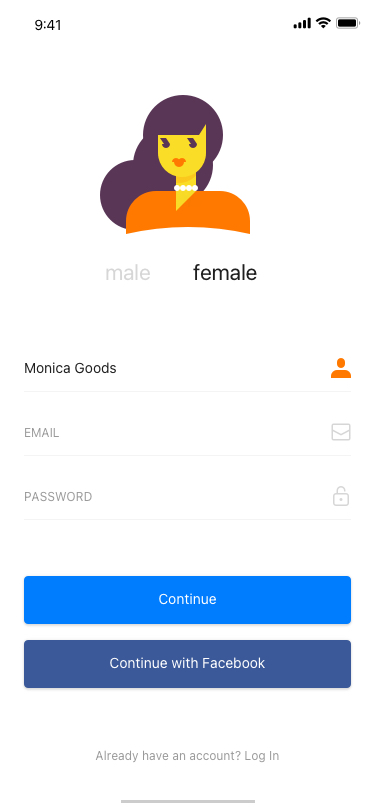
Text in this UI design:
Already have an account? Log In
female
male